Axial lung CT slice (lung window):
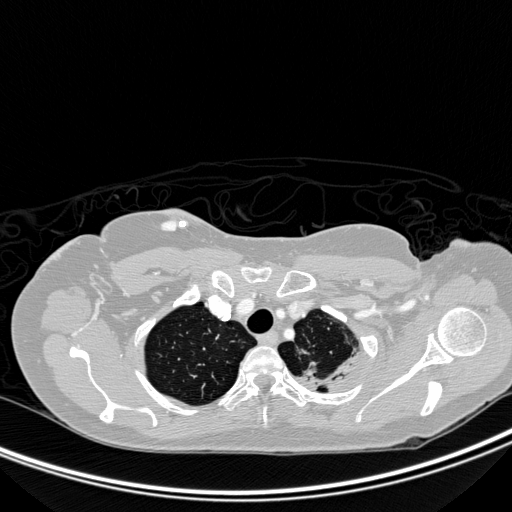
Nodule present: no